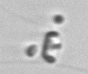
Label: Chaetoceros